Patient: sex M, age 29
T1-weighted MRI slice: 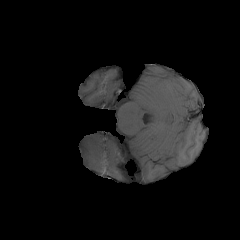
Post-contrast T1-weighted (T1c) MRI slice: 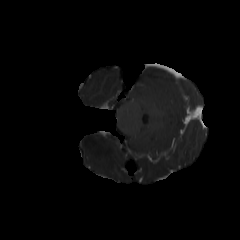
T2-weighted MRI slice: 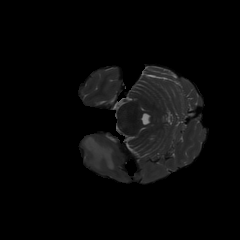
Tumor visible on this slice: yes
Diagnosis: Astrocytoma, IDH-mutant
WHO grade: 4